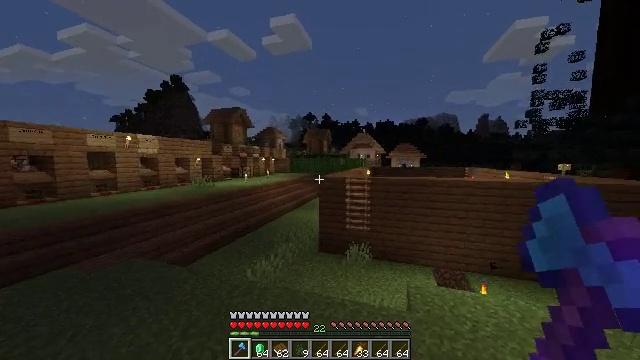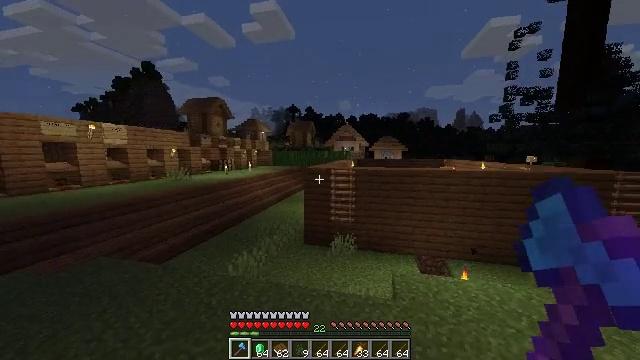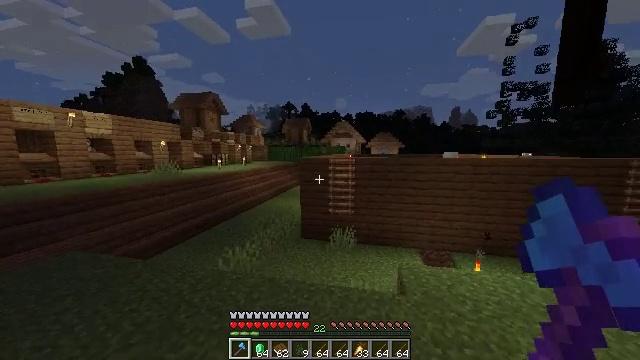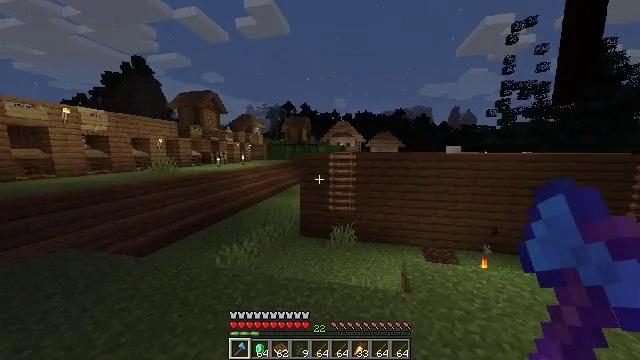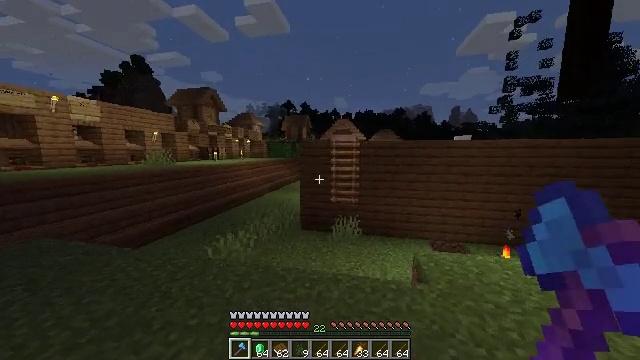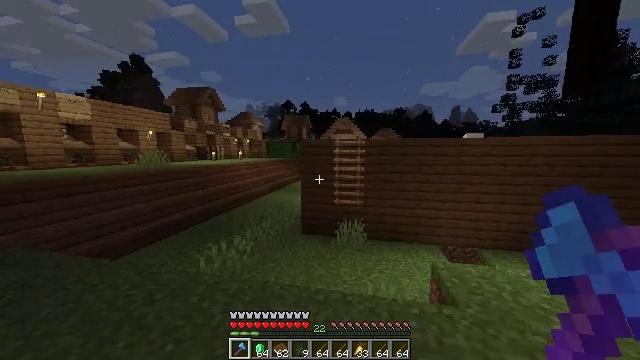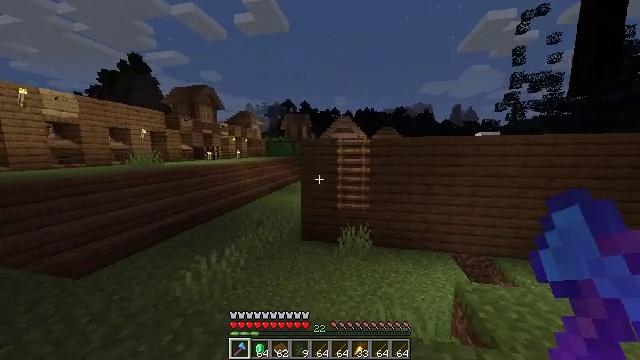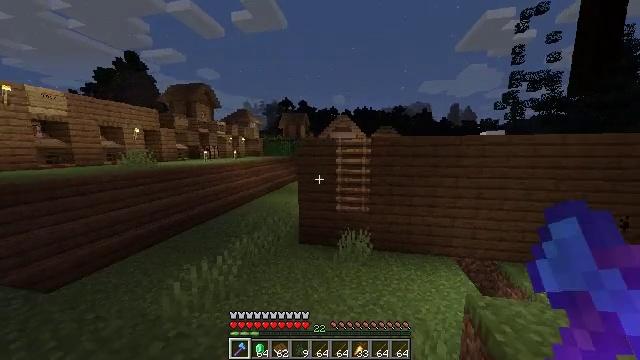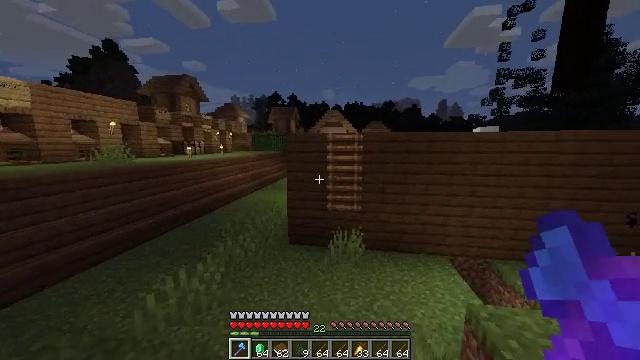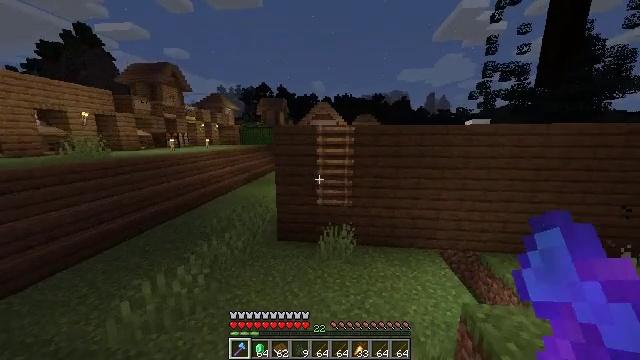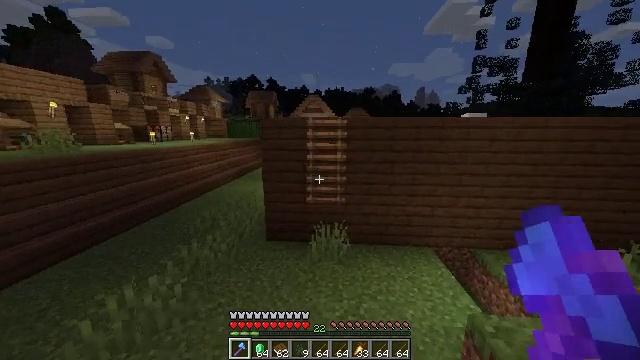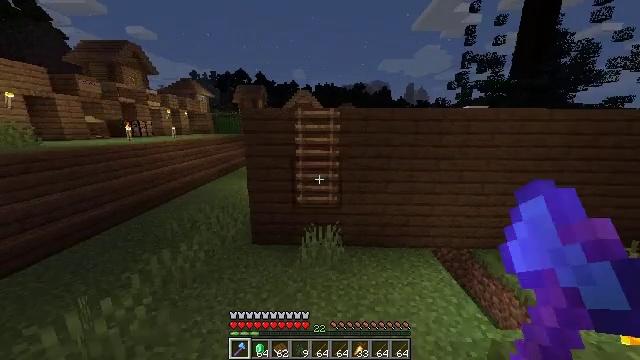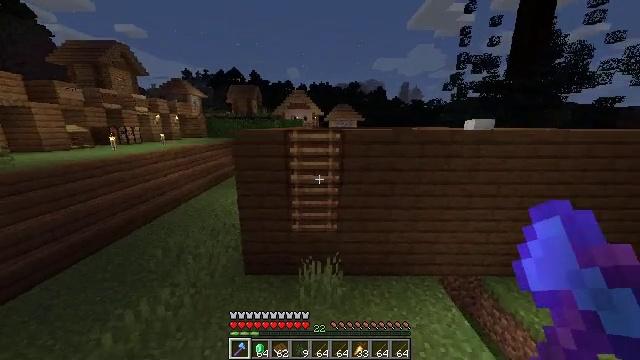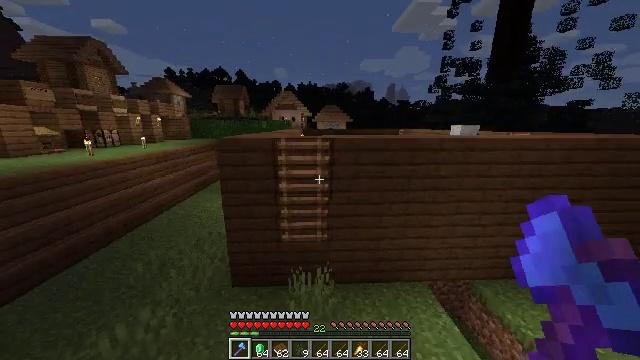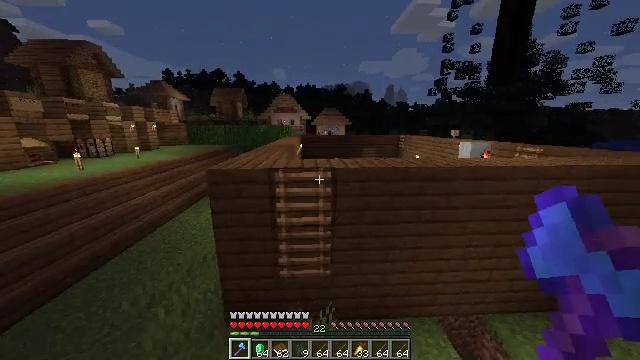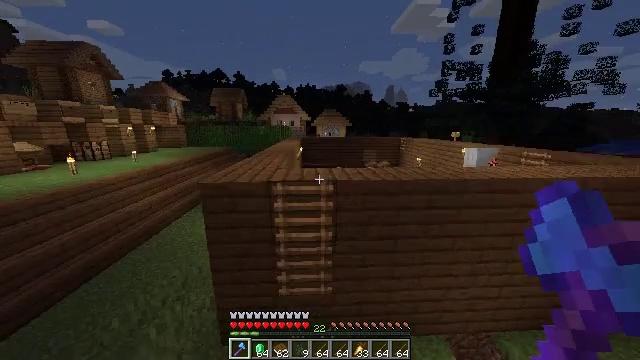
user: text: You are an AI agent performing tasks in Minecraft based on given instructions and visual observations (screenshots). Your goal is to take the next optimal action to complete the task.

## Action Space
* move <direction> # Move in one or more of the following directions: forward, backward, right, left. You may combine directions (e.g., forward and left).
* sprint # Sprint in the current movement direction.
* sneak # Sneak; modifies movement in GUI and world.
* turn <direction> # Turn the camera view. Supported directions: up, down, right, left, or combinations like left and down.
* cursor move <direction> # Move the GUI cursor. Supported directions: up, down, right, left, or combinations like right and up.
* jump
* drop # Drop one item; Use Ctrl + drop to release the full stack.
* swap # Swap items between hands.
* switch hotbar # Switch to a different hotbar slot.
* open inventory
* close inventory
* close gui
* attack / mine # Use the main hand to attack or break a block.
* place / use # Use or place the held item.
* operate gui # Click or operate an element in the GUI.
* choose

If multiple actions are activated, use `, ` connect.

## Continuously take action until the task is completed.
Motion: motion action
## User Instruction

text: Get an enchanted book using the enchanting table.
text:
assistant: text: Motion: move forward, sprint, turn right and down, jump
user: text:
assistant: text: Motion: move forward, sprint, turn right
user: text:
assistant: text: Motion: move forward, sprint
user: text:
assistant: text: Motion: move forward, sprint
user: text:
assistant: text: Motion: move forward, sprint
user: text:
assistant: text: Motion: move forward, sprint
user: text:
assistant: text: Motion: move forward, sprint
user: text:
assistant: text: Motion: move forward, sprint, turn right and down
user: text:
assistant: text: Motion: move forward, sprint, turn right and down
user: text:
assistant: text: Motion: move forward, sprint, turn right and down
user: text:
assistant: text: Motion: move forward, sprint, turn right and down
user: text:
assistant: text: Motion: move forward, sprint, turn right, jump
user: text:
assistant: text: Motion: move forward, sprint, turn right, jump
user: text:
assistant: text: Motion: move forward, sprint, jump
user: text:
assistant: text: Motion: move forward, sprint, jump
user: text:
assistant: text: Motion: move forward, sprint, jump
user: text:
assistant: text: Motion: move forward, sprint, jump
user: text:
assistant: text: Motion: move forward, sprint, jump
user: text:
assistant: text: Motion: move forward, sprint, jump
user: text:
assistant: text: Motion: move forward, sprint, jump
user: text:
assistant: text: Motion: move forward, sprint, jump
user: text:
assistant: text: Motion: move forward, sprint, jump
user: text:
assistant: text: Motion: move forward, sprint, jump
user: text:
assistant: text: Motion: move forward, sprint, jump
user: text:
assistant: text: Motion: move forward, sprint, jump
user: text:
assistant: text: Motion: move forward, sprint, jump
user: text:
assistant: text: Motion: move forward, sprint, jump
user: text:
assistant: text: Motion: move forward, sprint, jump
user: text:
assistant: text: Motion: move forward, sprint, jump
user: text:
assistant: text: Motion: move forward, sprint, jump